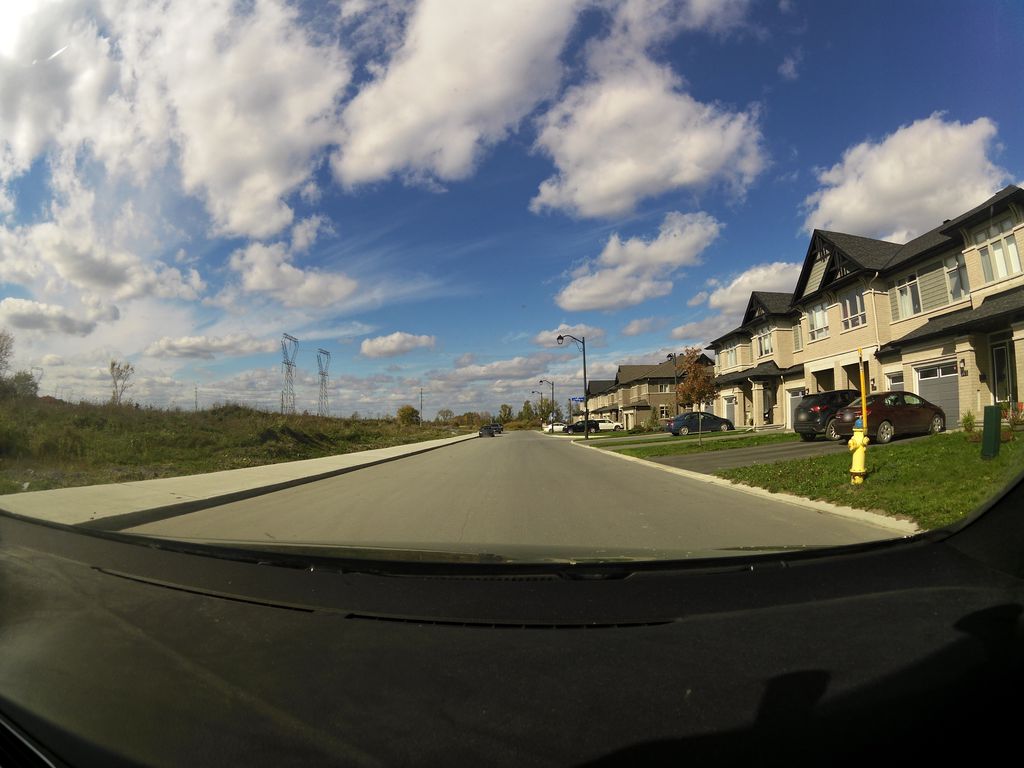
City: ottawa-gatineau